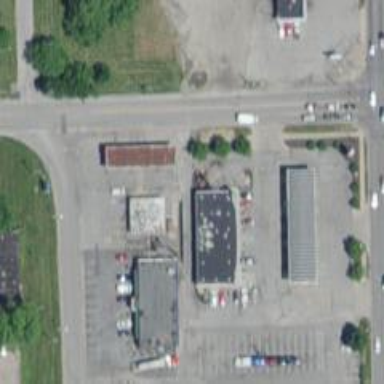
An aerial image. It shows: Convenience shop.